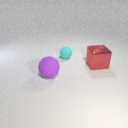
large red metal cube to the right of small cyan rubber sphere